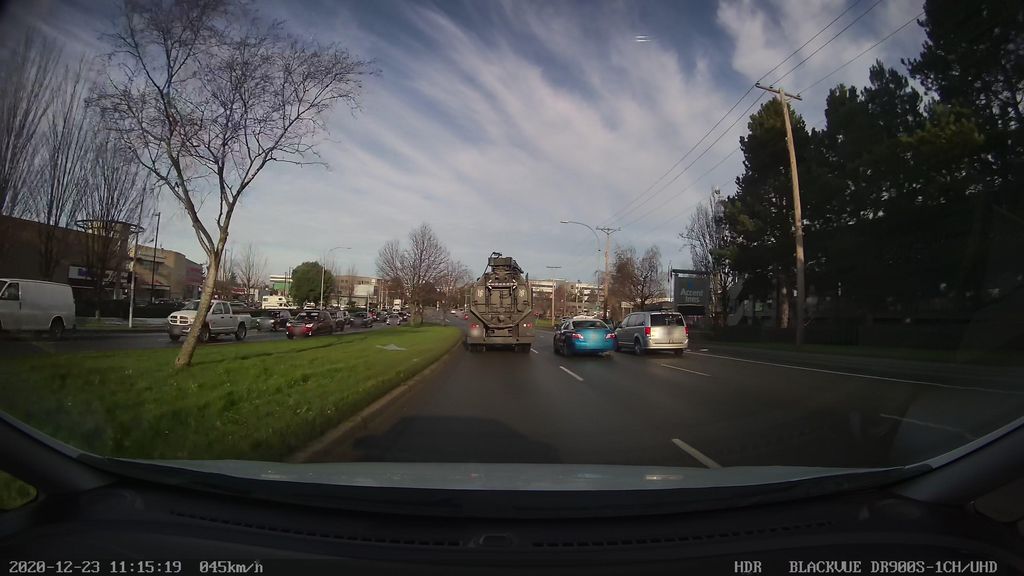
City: victoria